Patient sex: M
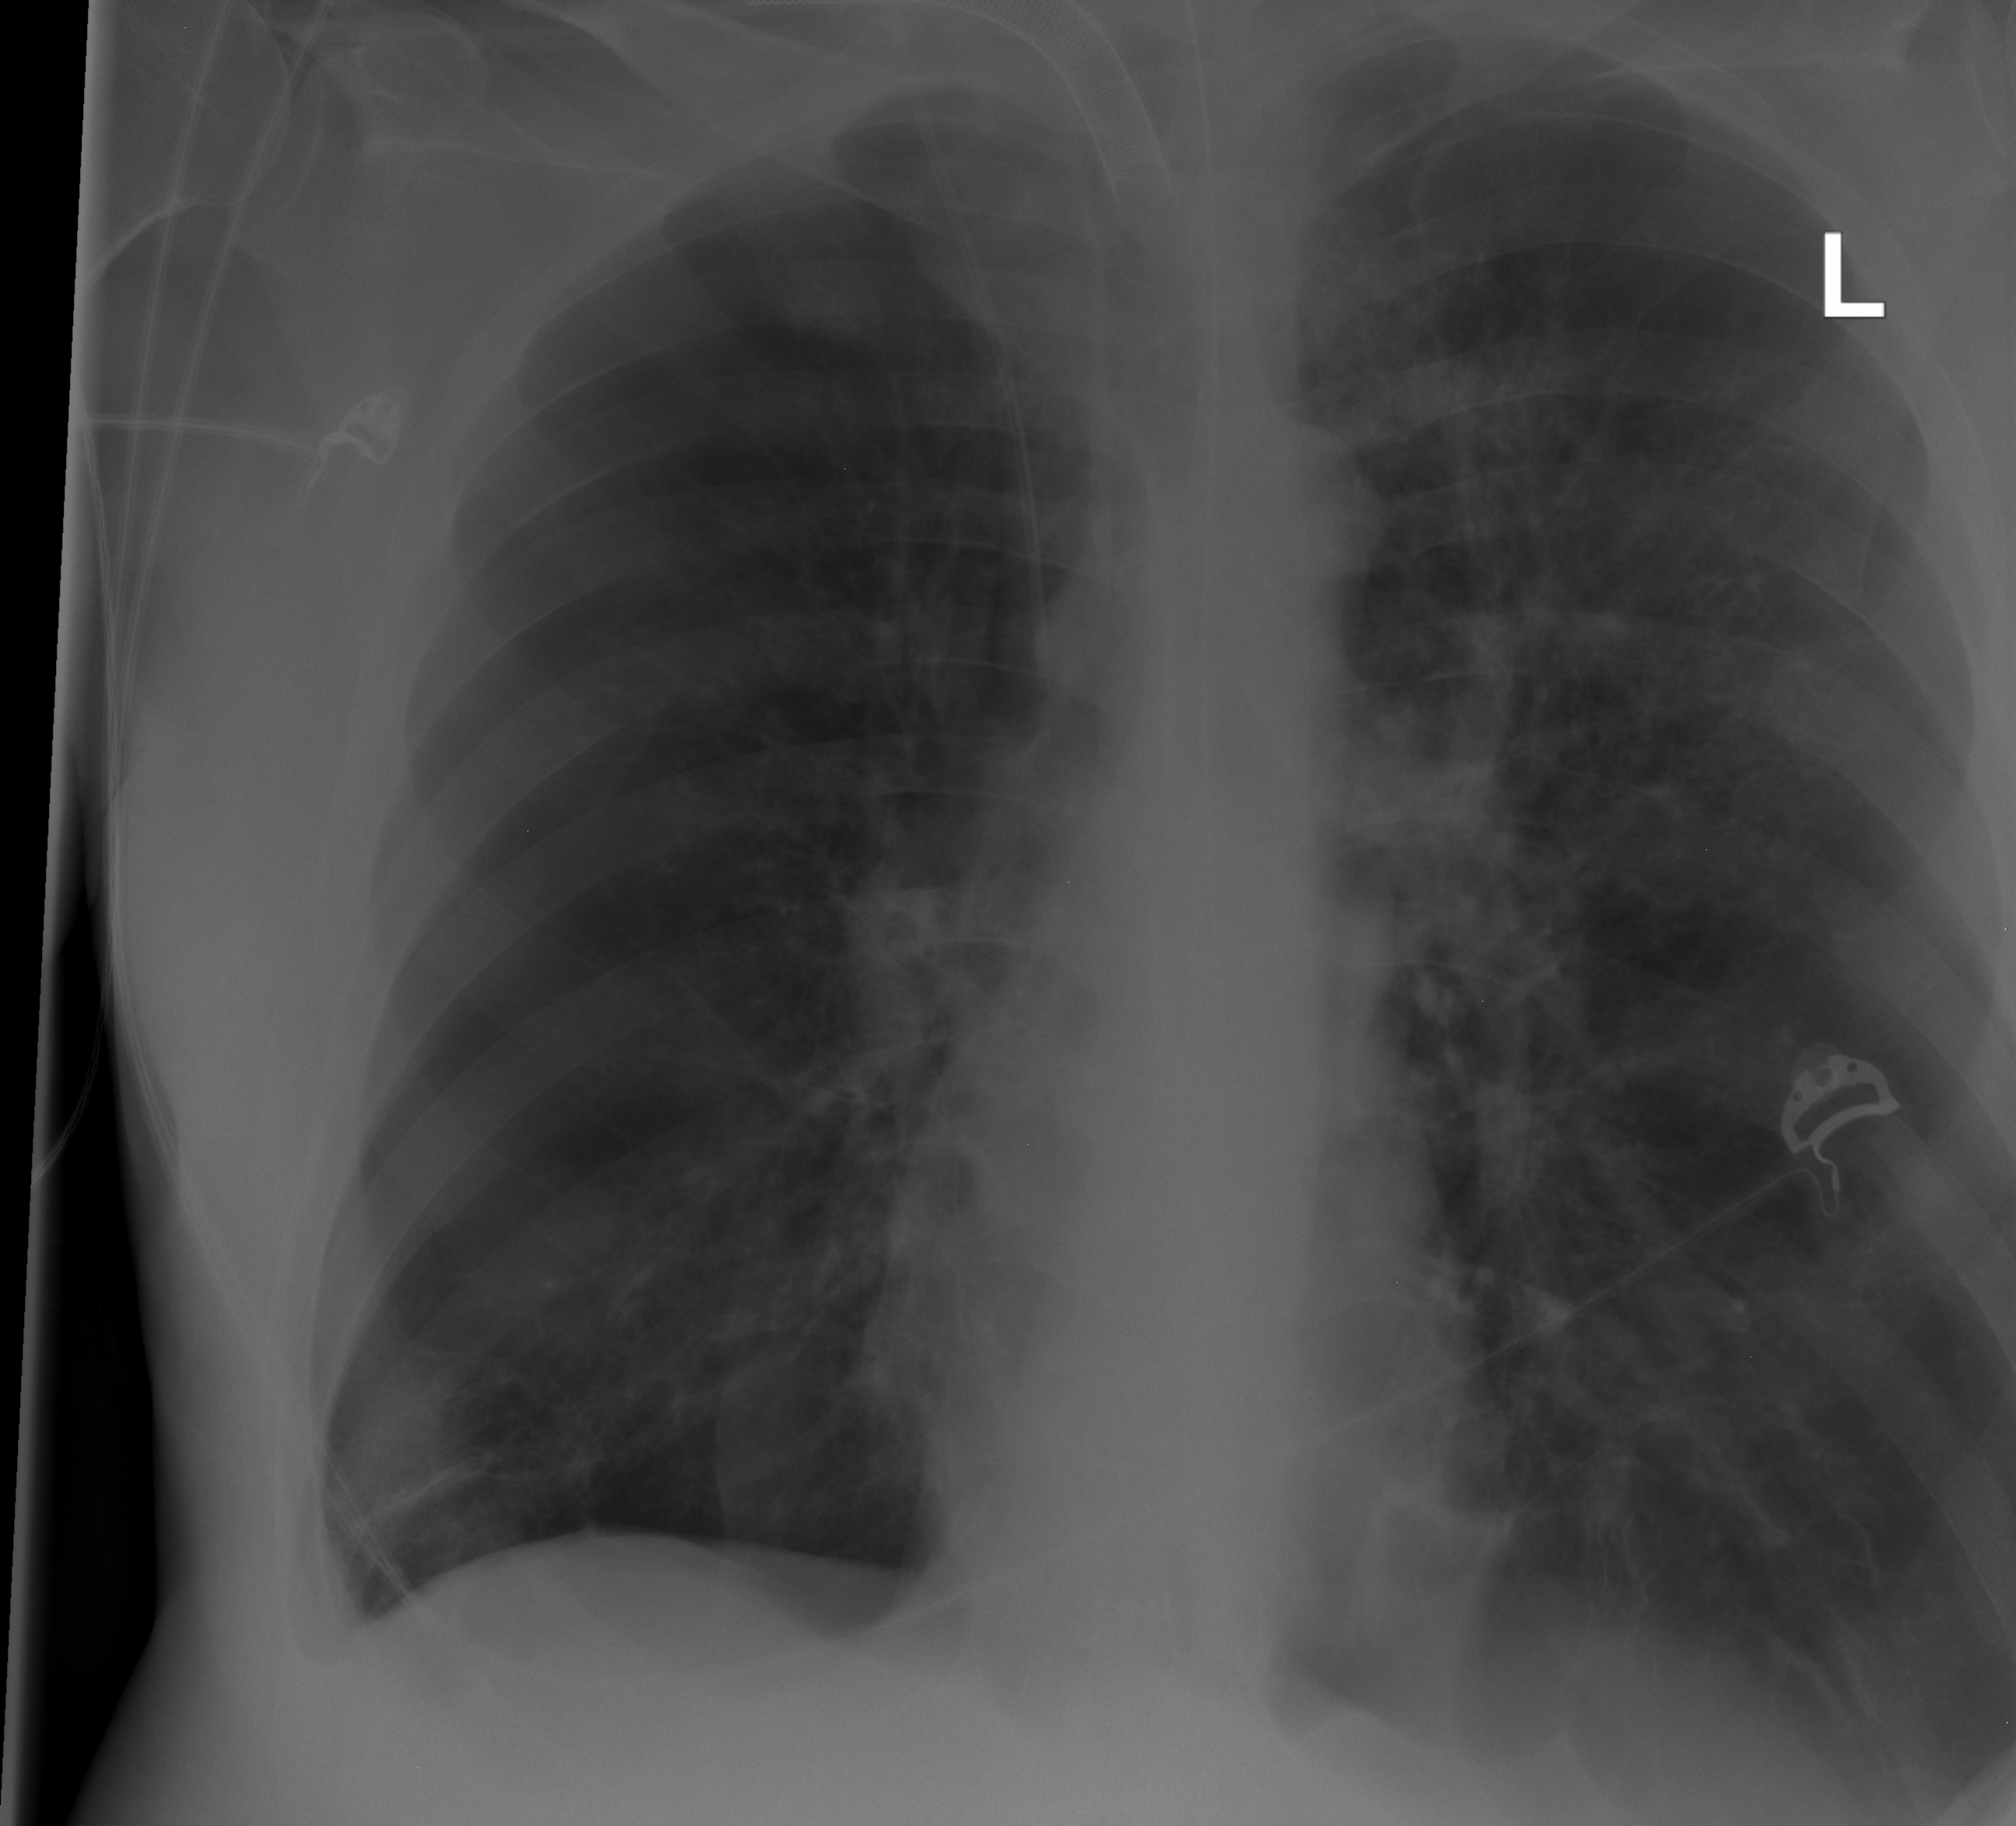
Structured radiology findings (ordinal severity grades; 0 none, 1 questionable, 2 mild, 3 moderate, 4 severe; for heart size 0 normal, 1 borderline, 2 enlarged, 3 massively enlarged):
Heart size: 0
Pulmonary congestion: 0
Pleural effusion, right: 0
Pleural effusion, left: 0
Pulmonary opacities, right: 0
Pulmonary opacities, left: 2
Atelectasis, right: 0
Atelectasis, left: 0